Interaction volume radius: 10 \u00c5
Interaction volume height: 10 \u00c5
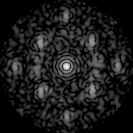
Disorder parameter: 0.5381